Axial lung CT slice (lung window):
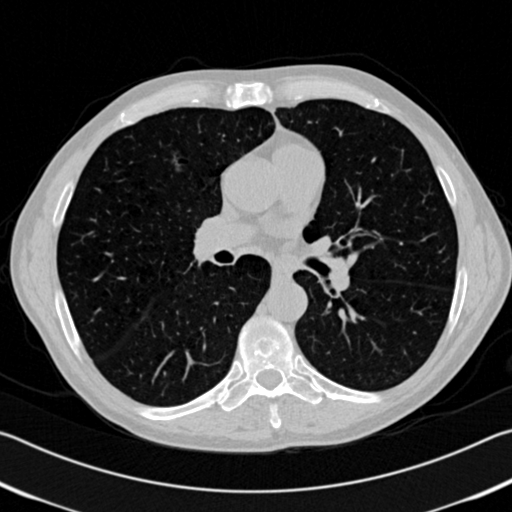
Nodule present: yes
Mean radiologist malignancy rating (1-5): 3